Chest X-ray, PA view. Patient: 32 years old, sex F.
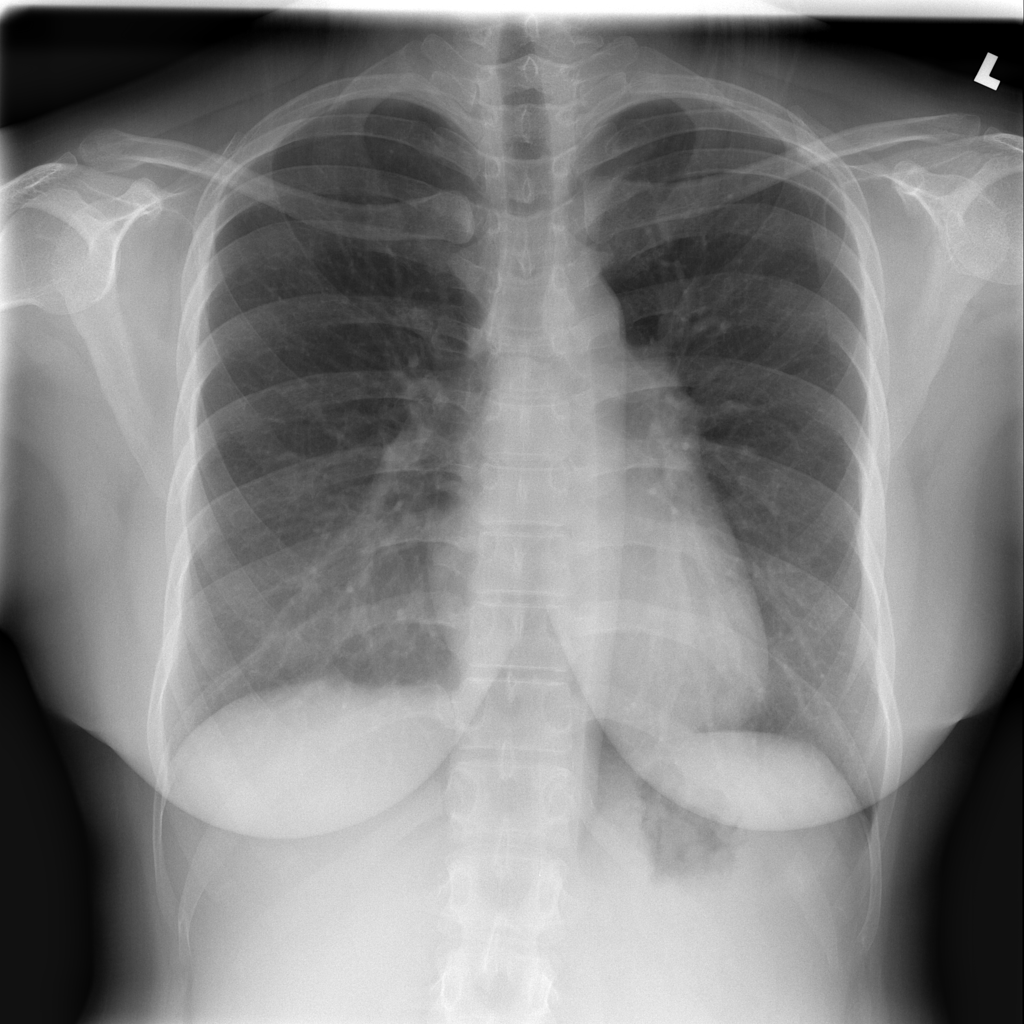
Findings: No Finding